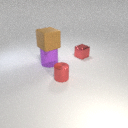
large purple rubber cylinder in front of small red metal cube